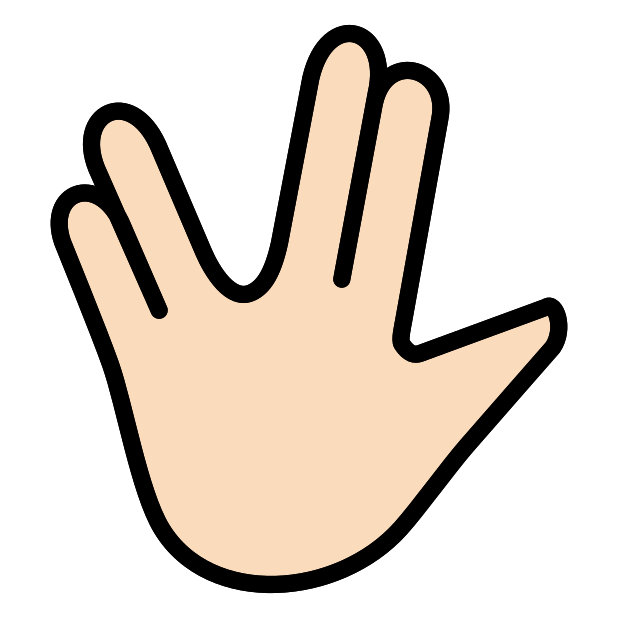
vulcan salute: light skin tone